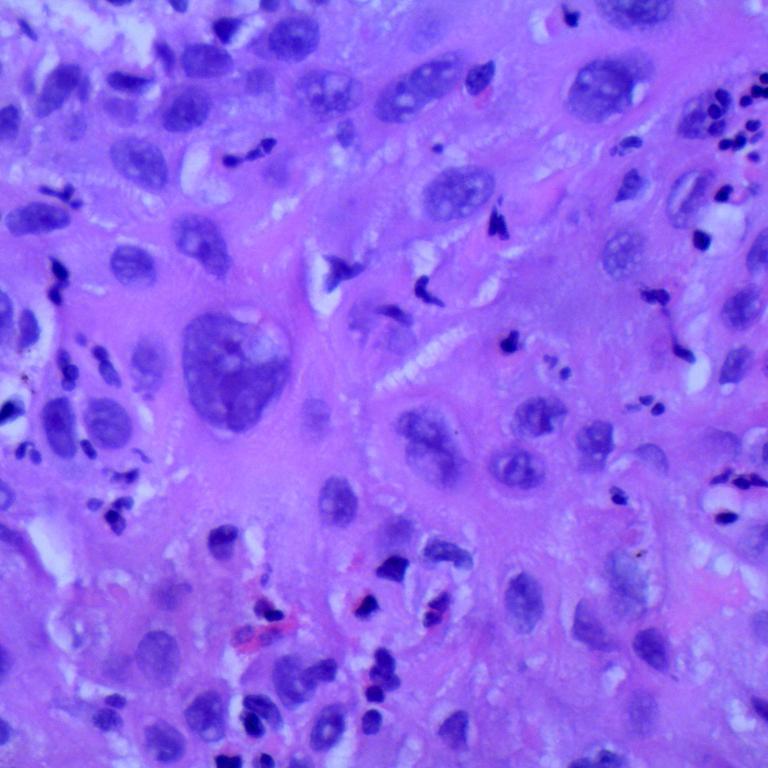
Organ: lung
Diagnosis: squamous carcinomas